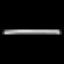
Label: line